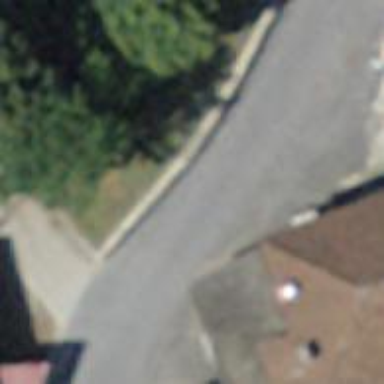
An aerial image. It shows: Residential road with asphalt surface.